Interaction volume radius: 10 \u00c5
Interaction volume height: 25 \u00c5
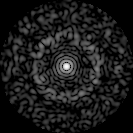
Disorder parameter: 0.8349